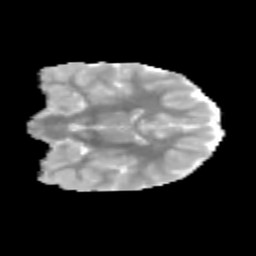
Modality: MD
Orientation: coronal
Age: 9
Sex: female
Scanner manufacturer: siemens
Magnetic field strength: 3 T
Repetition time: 3.8 s
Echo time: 0.07 s